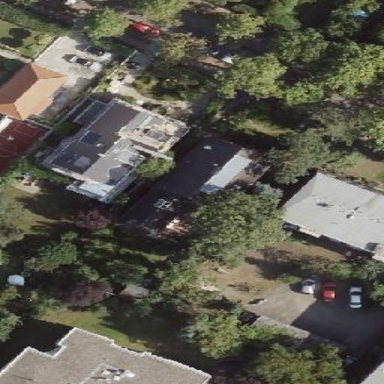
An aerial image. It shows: Detached building.